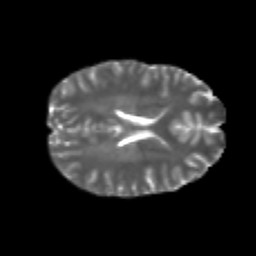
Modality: T2w
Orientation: axial
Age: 20
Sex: female
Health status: healthy
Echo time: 0.074 s